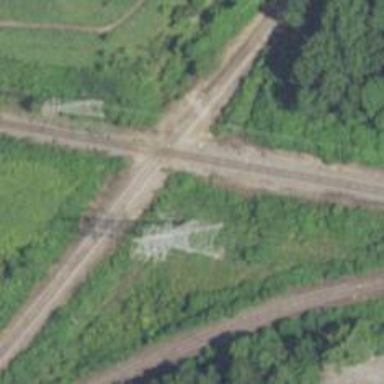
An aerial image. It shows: Junction on the railway.